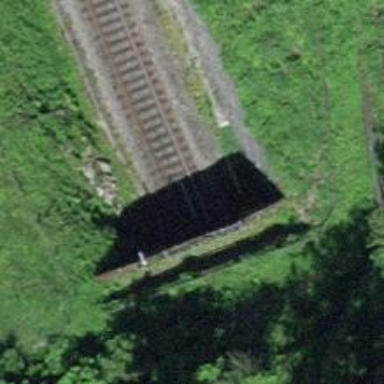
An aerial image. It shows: Railway tunnel with electrified contact lines.